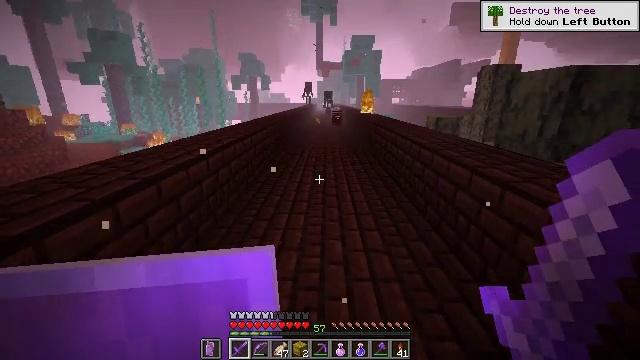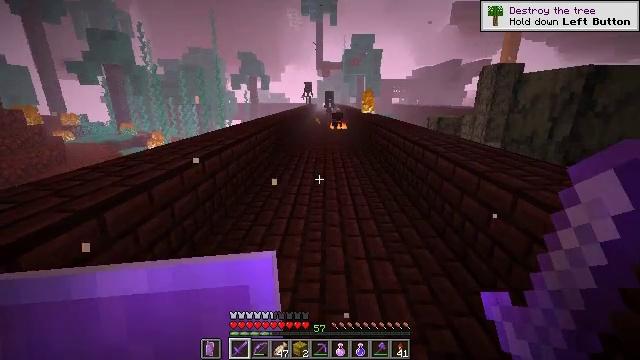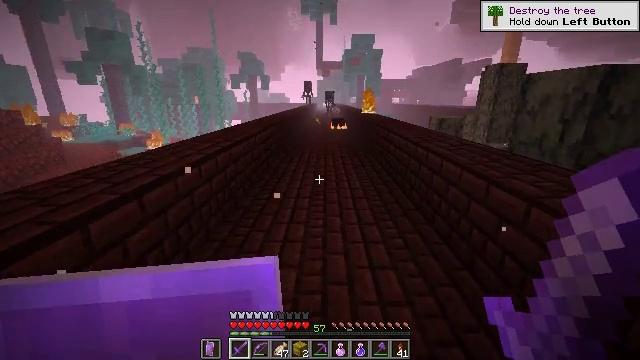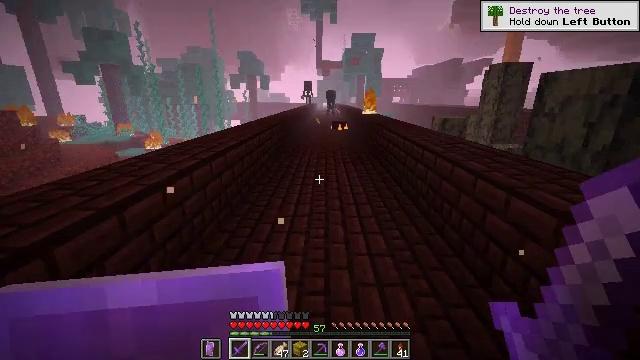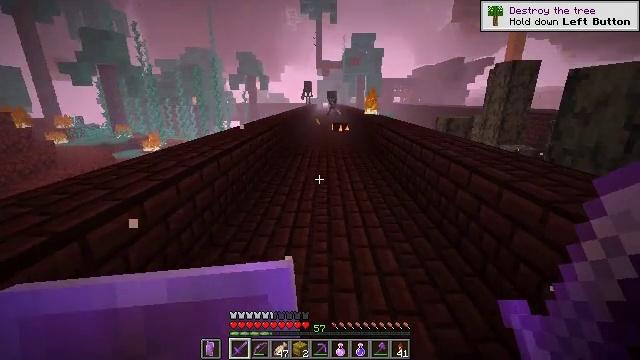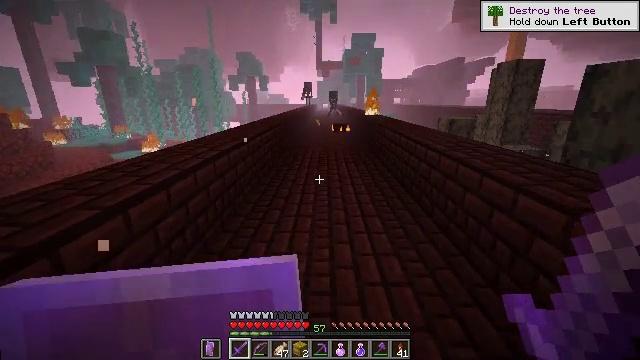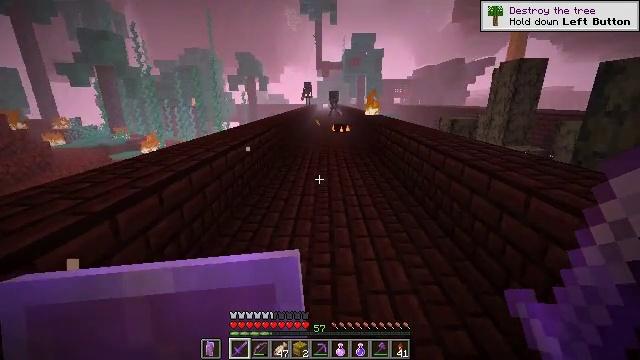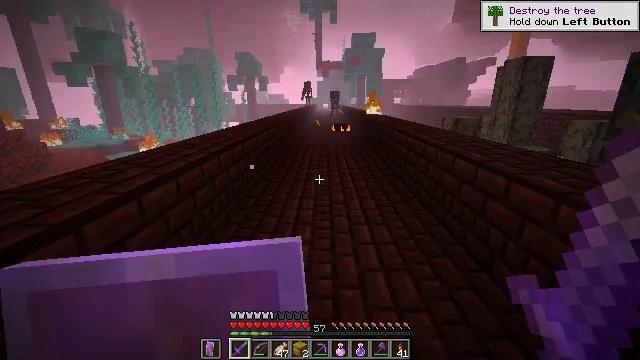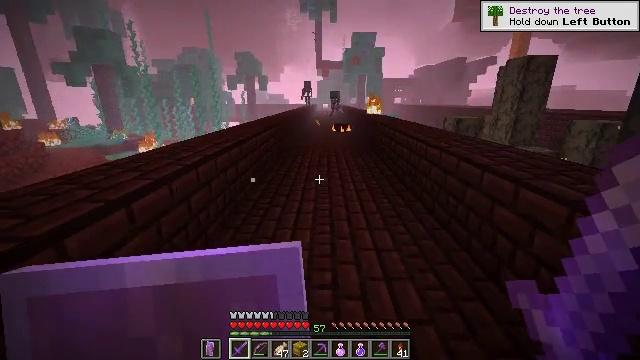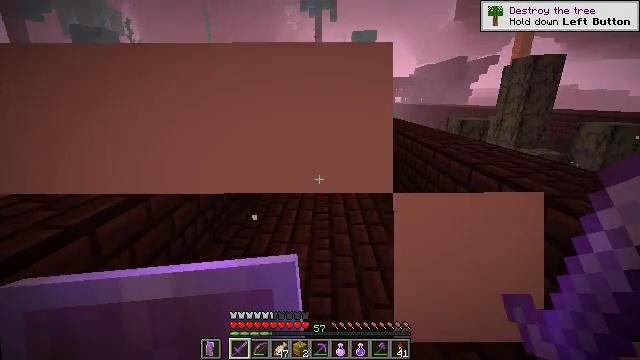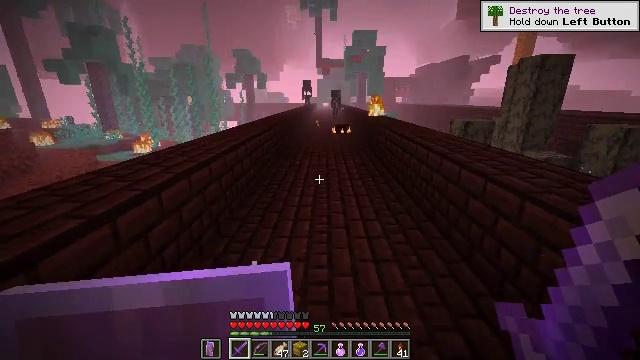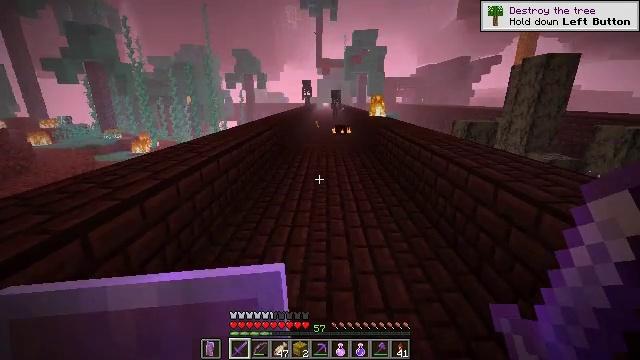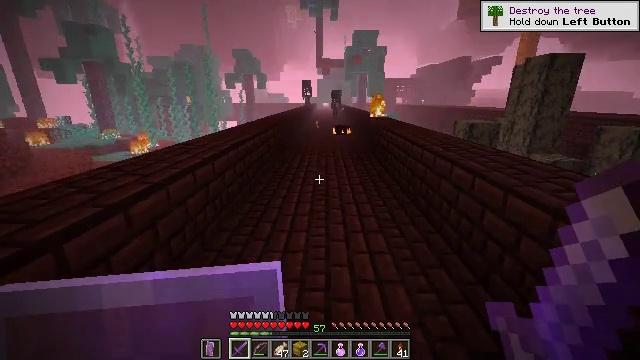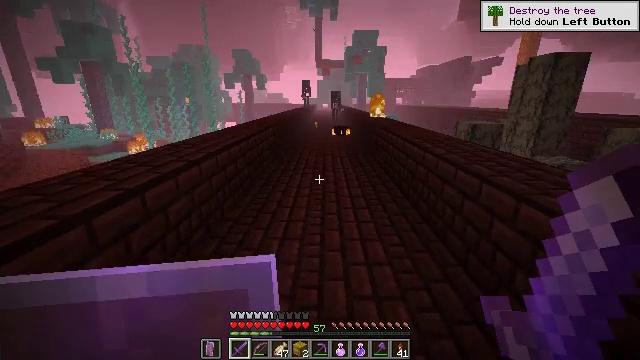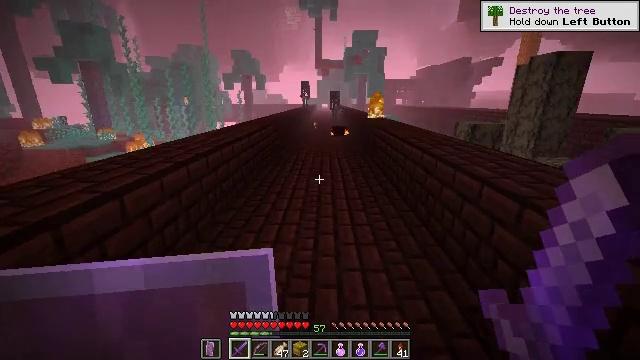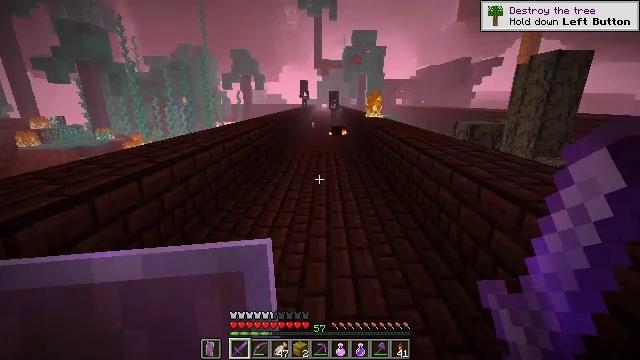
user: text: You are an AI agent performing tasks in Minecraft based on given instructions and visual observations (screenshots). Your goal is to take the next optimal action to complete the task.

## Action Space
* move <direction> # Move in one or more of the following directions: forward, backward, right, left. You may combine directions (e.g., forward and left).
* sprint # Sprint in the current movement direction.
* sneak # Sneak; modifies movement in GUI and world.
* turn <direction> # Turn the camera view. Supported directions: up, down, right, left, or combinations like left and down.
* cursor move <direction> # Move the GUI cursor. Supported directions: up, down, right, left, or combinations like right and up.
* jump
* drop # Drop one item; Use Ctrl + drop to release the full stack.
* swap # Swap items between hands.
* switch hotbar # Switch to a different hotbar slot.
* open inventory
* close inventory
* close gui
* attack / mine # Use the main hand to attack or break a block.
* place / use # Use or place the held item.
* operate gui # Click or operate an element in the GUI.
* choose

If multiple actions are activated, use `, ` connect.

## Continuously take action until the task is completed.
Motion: motion action
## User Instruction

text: Kill a magma cube.
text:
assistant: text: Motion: move forward
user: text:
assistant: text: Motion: move forward
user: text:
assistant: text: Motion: move forward
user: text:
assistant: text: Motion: move forward
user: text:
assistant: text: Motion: move forward
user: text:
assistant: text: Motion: move forward
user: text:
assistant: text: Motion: move forward
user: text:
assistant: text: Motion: move forward
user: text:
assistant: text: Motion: move forward
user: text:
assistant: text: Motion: move forward
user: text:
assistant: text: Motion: move forward
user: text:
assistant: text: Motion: move forward
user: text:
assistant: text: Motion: move forward and move right
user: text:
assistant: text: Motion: move forward and move right
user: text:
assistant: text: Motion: move forward and move right
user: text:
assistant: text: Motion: move forward
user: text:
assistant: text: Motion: move forward
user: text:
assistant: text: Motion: move forward
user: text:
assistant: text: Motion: move forward
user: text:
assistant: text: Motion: move forward
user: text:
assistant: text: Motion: move forward
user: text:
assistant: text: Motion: move forward
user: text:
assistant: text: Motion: move forward
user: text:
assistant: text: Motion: move forward
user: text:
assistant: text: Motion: move forward
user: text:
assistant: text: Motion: move forward
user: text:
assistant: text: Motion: move forward
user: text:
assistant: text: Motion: move forward
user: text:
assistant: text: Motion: move forward
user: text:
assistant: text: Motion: move forward